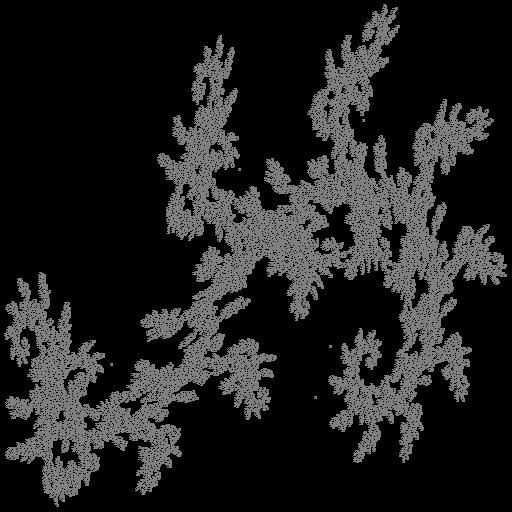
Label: greygoldenrod